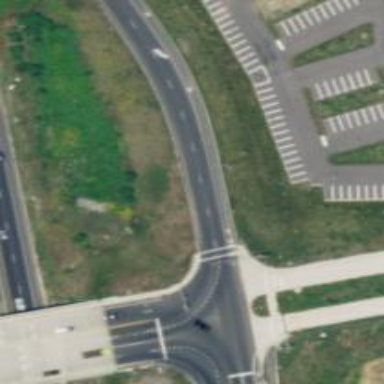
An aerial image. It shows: Marked crossing on cycleway road.